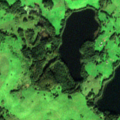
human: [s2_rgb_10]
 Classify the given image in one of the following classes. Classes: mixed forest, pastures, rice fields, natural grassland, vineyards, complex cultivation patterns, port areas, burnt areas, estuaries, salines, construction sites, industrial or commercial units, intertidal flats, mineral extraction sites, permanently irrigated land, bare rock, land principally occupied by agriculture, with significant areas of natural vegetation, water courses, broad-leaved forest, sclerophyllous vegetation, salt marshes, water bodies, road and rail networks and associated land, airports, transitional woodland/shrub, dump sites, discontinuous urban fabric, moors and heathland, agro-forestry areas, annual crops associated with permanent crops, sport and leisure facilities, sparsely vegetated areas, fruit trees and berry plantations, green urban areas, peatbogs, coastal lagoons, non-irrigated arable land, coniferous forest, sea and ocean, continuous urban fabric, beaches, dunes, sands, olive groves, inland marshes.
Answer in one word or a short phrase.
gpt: pastures, broad-leaved forest, mixed forest, water bodies